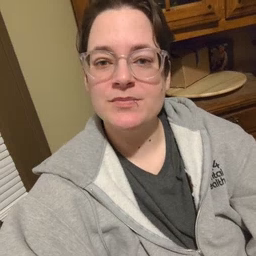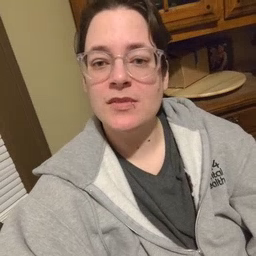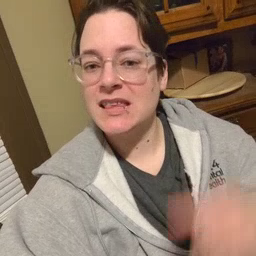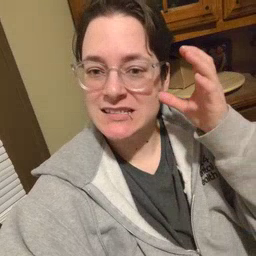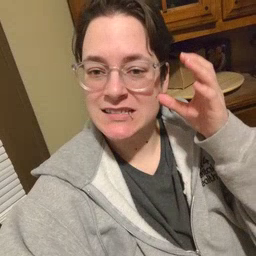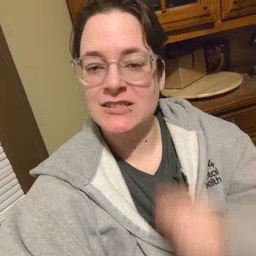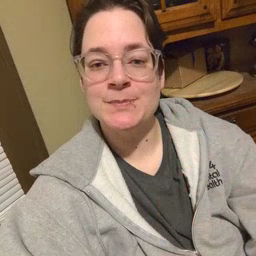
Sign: listen